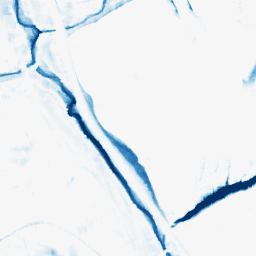
Category: morphological
Decomposition family: morphological_square
Decomposition parameters: operation: closing
size: 15
Upsampling method: sinc_hamming
Upsampling parameters: scale: 4
kernel_size: 16
Upsampling scale: 4